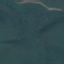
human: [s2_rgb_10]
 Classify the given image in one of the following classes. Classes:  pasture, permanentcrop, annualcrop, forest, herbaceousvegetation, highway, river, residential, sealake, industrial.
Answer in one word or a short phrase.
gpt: Pasture